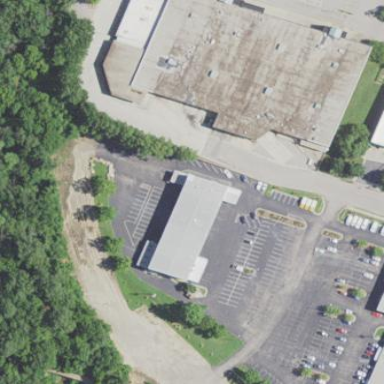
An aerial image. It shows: Commercial building used as car repair shop.